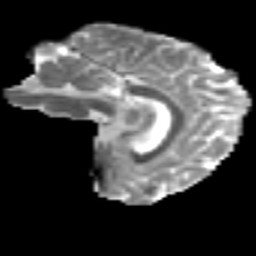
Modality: MD
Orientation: sagittal
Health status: ill
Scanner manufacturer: philips
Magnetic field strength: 3 T
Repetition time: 9 s
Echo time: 0.127 s